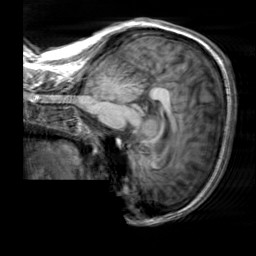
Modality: T1w
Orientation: sagittal
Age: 26
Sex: male
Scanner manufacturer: siemens
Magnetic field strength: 3 T
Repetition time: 2.3 s
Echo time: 0.00303 s